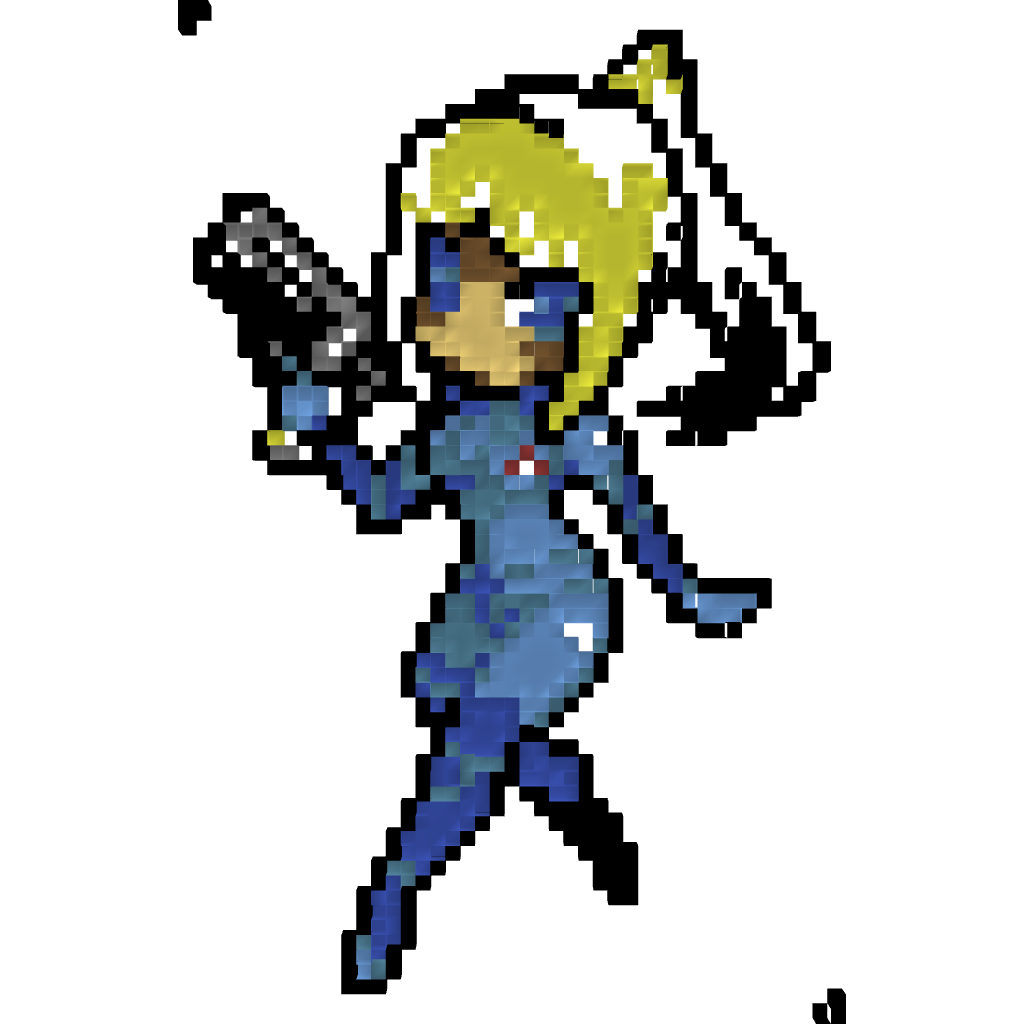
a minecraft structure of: ZeroSuit Samus Chibi bad low quality